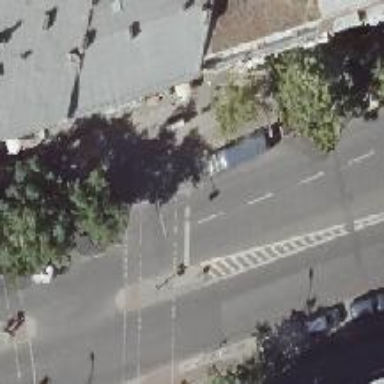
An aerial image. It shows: Road with traffic signals.